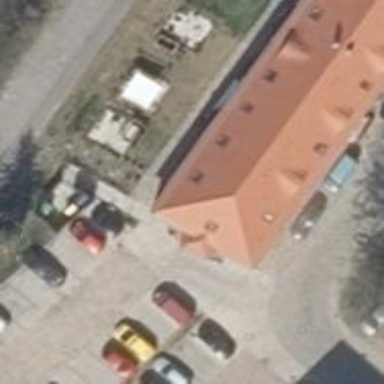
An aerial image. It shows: Parking aisle designated as service road.